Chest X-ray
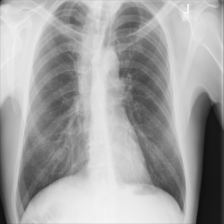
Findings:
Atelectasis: negative
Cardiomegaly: negative
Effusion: negative
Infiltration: negative
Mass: negative
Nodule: negative
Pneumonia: negative
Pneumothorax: negative
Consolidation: negative
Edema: negative
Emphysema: positive
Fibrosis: negative
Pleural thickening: negative
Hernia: negative